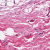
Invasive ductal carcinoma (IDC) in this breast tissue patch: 0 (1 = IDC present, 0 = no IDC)